Question: I generated heapmap using glpots like this.
'''
head(TEST)
# GO.<PHONE> GO.<PHONE> ...
#GO:<PHONE> 0.053 0.061 ...
...
heatmap.2(TEST, trace="none", density.info="none", col=colfunc(15))
'''
What I want to do is take the elements of x and y label as clustered on the heatmap and . That is, GO:<PHONE>..... Many thanks for your help!

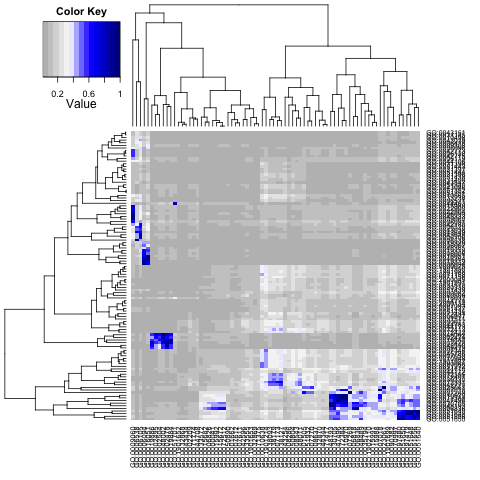
Answer: First of all, when you post a question involving plotting, it's extremely helpful if you provide a <URL>. Otherwise it's difficult to give specific coding suggestions or you just make the person answering your question do unnecessary work. I'll try to saved time by taking an example from the '?heatmap.2' help page
'''
data(mtcars)
x <- as.matrix(mtcars)
library(gplots)
xx <- heatmap.2(x)
'''
Here we make sure to save the results of the plotting command to a variable. This stores the dendrograms for the rows and columns. You can get at the labels with
'''
head(finalrownames<-labels(xx$rowDendrogram))
# [1] "Maserati Bora" "Chrysler Imperial" "Lincoln Continental"
# [4] "Cadillac Fleetwood" "Hornet Sportabout" "Pontiac Firebird"
head(finalcolnames<-labels(xx$colDendrogram))
# [1] "cyl" "am" "vs" "carb" "wt" "drat"
'''
here i took the 'head()' just to keep the output to a minimal length.